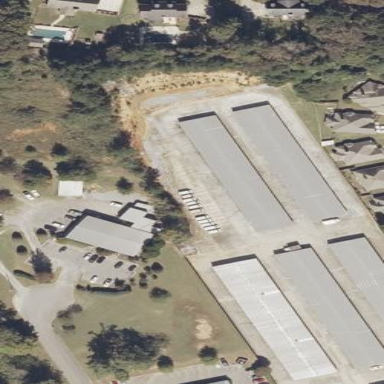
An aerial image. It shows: Group of garages.